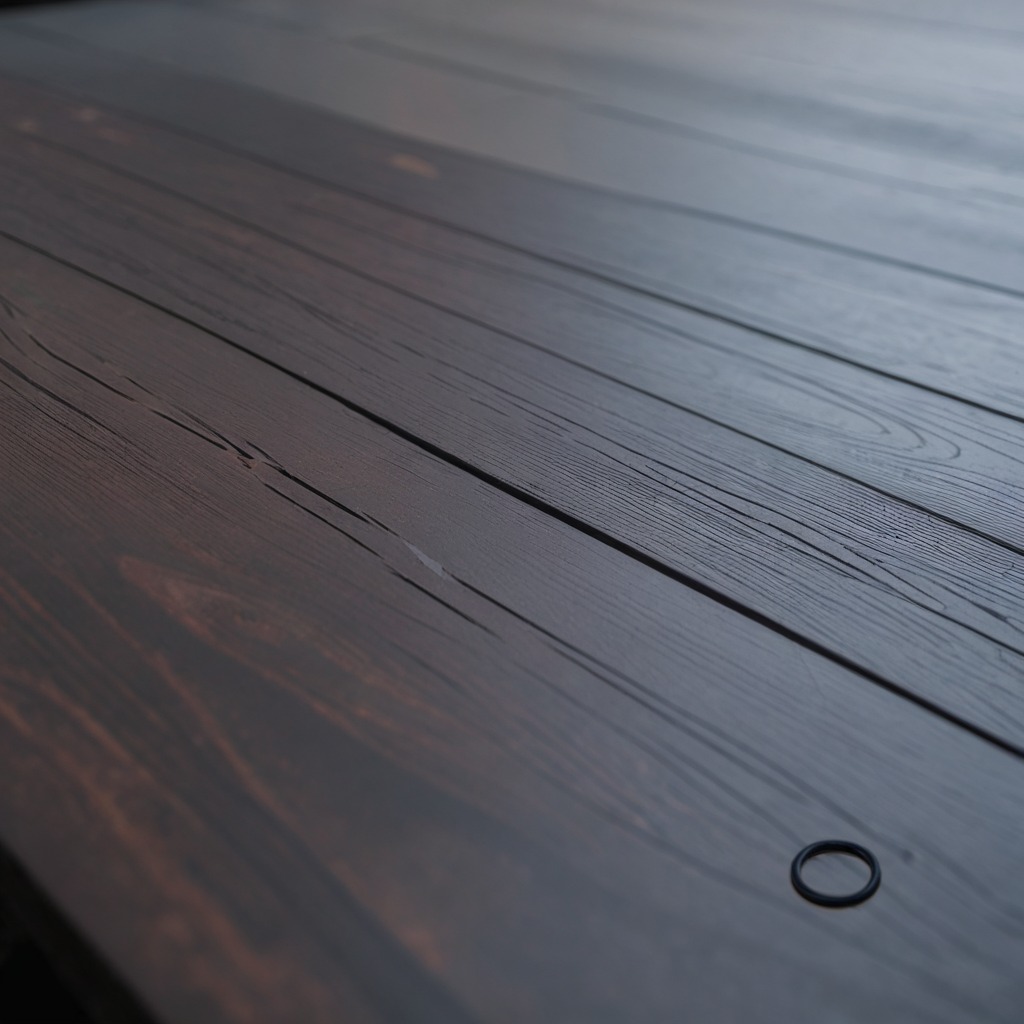
A rubber O-ring is lying on the table.